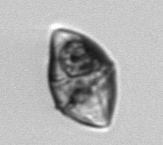
Label: Gyrodinium